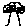
Label: tree